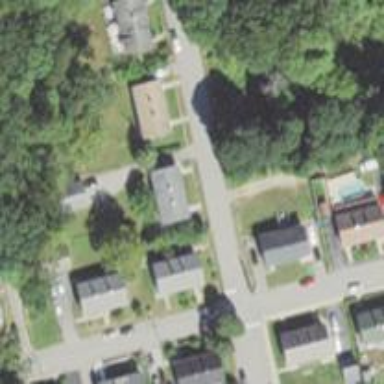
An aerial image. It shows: Residential driveway serving as service road.